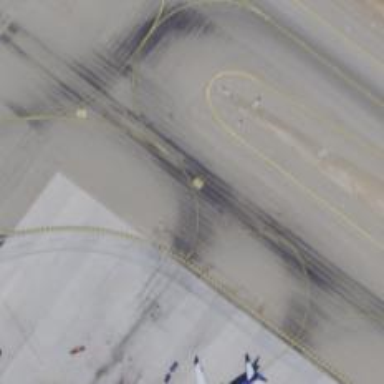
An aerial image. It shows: View of taxiway at the airport.